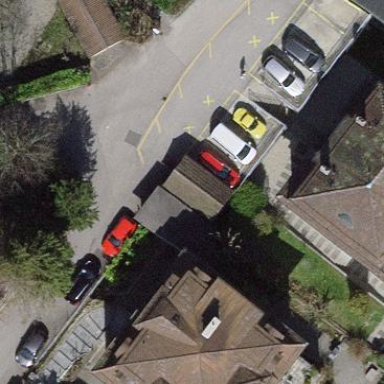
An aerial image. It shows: Group of garages.